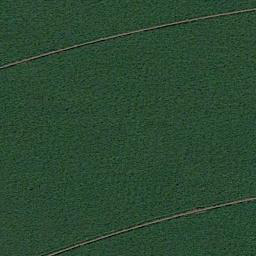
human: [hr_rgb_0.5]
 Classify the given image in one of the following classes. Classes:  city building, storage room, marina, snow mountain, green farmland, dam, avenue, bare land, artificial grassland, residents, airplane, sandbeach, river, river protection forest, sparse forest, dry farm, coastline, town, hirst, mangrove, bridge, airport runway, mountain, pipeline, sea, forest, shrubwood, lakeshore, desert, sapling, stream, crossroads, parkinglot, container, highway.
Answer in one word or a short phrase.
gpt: artificial grassland